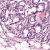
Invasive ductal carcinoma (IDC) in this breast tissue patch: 1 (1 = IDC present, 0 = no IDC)